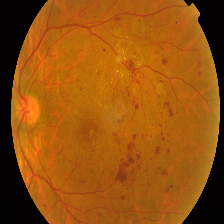
Diabetic retinopathy grade: Proliferative DR